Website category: university
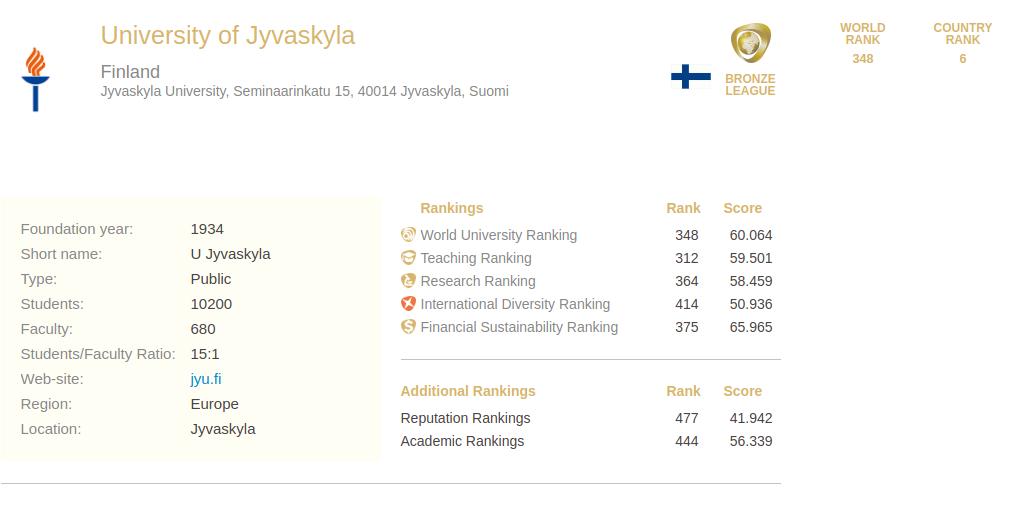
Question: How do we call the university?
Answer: University of Jyvaskyla

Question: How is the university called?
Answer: University of Jyvaskyla

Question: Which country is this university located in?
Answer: Finland

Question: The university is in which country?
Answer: Finland

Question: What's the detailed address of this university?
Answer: Jyvaskyla University, Seminaarinkatu 15, 40014 Jyvaskyla, Suomi

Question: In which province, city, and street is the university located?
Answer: Jyvaskyla University, Seminaarinkatu 15, 40014 Jyvaskyla, Suomi

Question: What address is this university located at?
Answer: Jyvaskyla University, Seminaarinkatu 15, 40014 Jyvaskyla, Suomi

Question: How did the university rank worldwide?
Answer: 348

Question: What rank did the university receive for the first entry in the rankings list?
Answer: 348

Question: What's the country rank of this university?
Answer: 6

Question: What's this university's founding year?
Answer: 1934

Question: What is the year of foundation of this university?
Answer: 1934

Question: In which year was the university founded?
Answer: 1934

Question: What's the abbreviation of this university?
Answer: U Jyvaskyla

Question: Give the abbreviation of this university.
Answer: U Jyvaskyla

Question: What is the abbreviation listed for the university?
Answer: U Jyvaskyla

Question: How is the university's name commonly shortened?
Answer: U Jyvaskyla

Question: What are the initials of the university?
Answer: U Jyvaskyla

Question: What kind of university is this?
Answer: Public

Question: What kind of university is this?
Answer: Public

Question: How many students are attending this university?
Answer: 10200

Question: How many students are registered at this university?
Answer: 10200

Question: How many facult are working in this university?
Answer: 680

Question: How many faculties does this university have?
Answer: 680

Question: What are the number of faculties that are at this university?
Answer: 680

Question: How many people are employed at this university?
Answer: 680

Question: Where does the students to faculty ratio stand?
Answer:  15 : 1

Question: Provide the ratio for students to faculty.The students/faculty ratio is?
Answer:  15 : 1

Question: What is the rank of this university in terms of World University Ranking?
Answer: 348

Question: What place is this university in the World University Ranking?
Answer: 348

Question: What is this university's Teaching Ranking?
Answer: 312

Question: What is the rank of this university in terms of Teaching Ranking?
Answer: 312

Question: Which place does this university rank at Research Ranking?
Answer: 364

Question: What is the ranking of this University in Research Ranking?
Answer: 364

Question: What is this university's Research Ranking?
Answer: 364

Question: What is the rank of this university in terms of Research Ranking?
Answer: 364

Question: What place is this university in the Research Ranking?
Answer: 364

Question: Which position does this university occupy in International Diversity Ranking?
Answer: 414

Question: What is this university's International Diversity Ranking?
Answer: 414

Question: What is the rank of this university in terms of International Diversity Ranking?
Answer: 414

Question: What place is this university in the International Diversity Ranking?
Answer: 414

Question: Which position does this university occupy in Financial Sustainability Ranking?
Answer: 375

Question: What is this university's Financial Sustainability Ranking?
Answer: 375

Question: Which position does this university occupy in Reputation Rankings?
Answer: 477

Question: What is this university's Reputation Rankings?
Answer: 477

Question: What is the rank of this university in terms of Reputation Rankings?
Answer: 477

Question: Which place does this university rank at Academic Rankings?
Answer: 444

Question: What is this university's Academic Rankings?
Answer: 444

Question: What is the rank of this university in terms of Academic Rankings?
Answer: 444

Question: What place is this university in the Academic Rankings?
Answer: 444

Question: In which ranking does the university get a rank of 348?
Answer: World University Ranking

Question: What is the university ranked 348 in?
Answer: World University Ranking

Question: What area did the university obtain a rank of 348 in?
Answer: World University Ranking

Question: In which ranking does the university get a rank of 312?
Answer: Teaching Ranking

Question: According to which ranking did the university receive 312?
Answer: Teaching Ranking

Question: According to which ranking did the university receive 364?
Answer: Research Ranking

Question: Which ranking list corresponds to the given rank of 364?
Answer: Research Ranking

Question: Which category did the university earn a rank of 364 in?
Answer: Research Ranking

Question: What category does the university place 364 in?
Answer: Research Ranking

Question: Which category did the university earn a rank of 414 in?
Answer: International Diversity Ranking

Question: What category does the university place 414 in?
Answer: International Diversity Ranking

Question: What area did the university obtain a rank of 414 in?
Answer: International Diversity Ranking

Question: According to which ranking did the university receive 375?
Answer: Financial Sustainability Ranking

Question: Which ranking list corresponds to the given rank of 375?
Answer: Financial Sustainability Ranking